Field crop: maize
Growth stage: 2
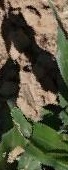
Species: maize